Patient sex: M
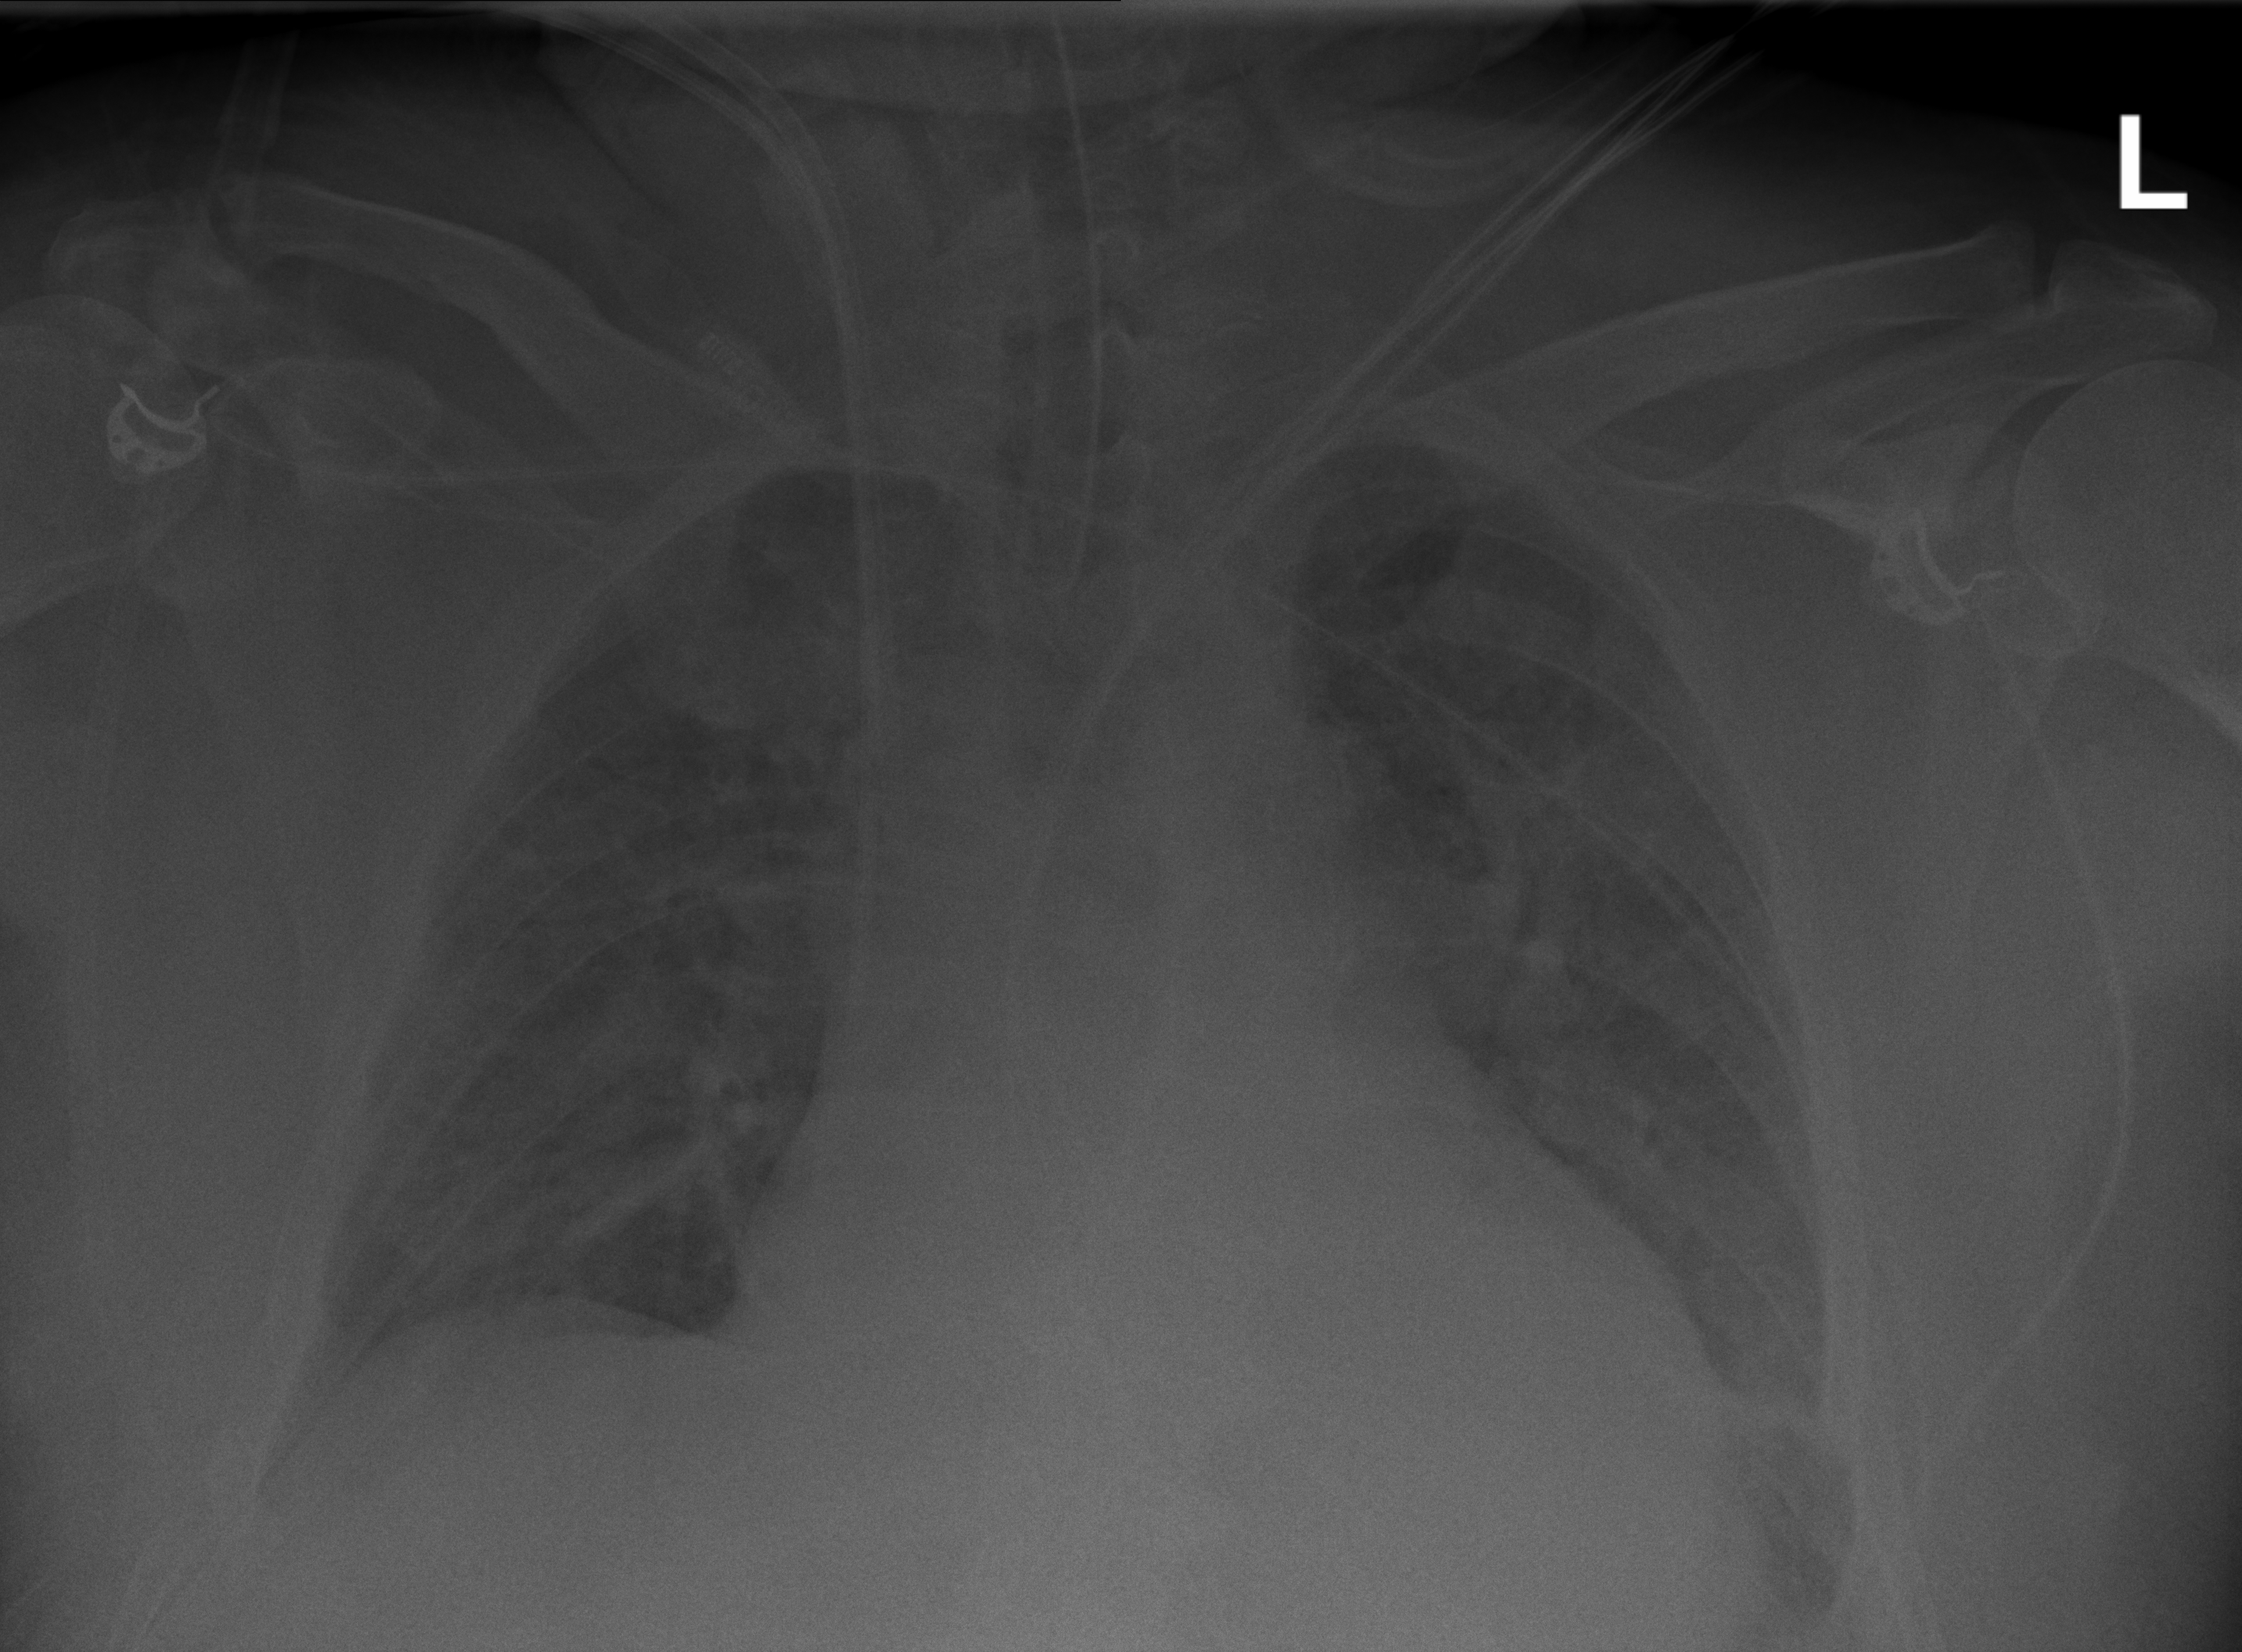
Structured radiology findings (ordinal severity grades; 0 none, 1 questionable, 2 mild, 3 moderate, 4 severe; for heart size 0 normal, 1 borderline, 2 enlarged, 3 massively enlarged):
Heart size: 2
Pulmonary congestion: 2
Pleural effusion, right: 0
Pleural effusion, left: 0
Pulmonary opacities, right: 2
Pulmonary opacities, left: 2
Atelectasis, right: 2
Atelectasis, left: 2